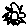
Label: sun